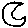
Label: moon